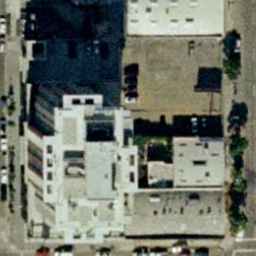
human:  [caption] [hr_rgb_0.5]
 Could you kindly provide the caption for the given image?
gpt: Buildings and roads .

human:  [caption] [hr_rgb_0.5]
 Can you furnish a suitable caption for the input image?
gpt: There is a road beside many buildings while some cars parked on the roadside .

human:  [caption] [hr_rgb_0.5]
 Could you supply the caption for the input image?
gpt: There are many buildings .

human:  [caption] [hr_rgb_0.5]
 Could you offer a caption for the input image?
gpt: A road next to the buildings .

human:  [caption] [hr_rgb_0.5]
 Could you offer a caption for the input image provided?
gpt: Some cars parked on the roadside .